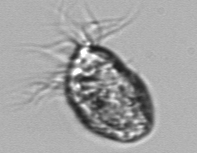
Label: Strombidium_morphotype1